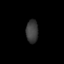
Tissue: prostate
Cell type: T cells
Senescence score: 0.7127
Nuclear area (px): 270
Mean DAPI intensity: 59.87